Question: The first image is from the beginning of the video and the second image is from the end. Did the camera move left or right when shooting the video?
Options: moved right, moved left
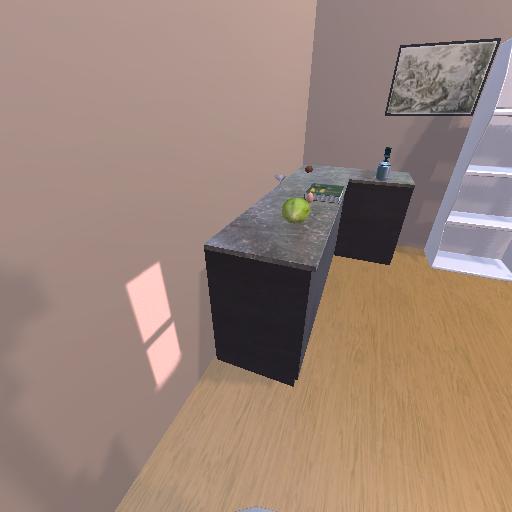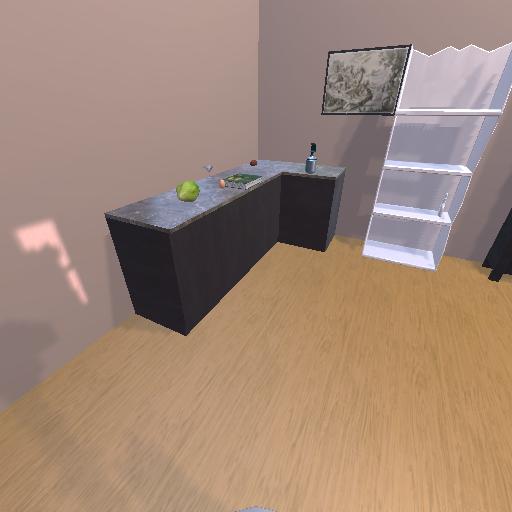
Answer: moved right